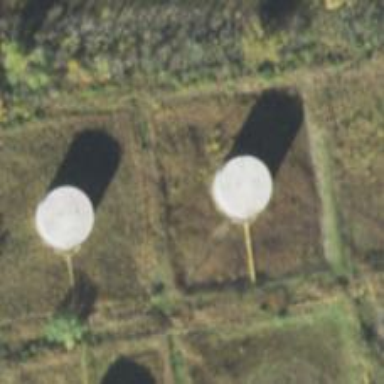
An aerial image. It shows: Storage tank with man-made structure.